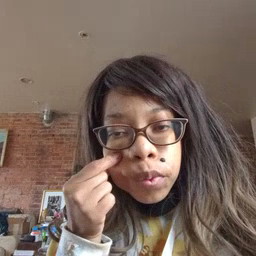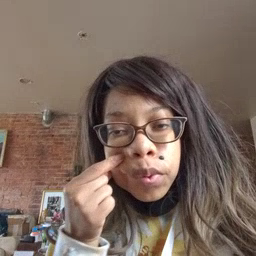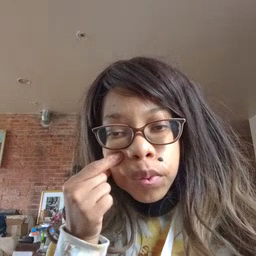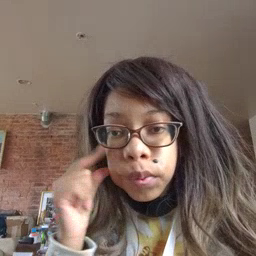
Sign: cheek